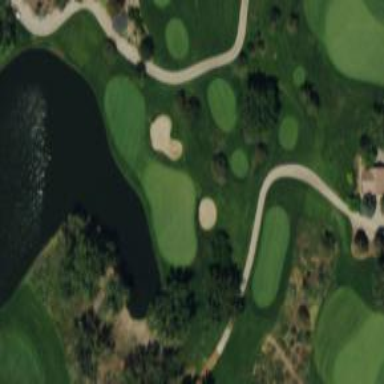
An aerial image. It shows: Golf hole on golf course.